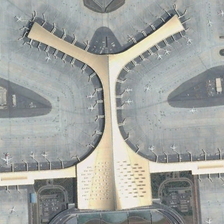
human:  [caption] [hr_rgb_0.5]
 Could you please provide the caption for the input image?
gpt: many planes are around a terminal in an airport .

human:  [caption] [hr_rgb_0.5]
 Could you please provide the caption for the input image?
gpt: many planes are around a terminal in an airport .

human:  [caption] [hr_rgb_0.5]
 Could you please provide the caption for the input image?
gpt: many planes are around a terminal in an airport .

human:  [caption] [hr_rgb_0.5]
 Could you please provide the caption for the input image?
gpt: many planes are around a terminal in an airport .

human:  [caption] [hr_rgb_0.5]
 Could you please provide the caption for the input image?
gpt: many planes are around a terminal in an airport .